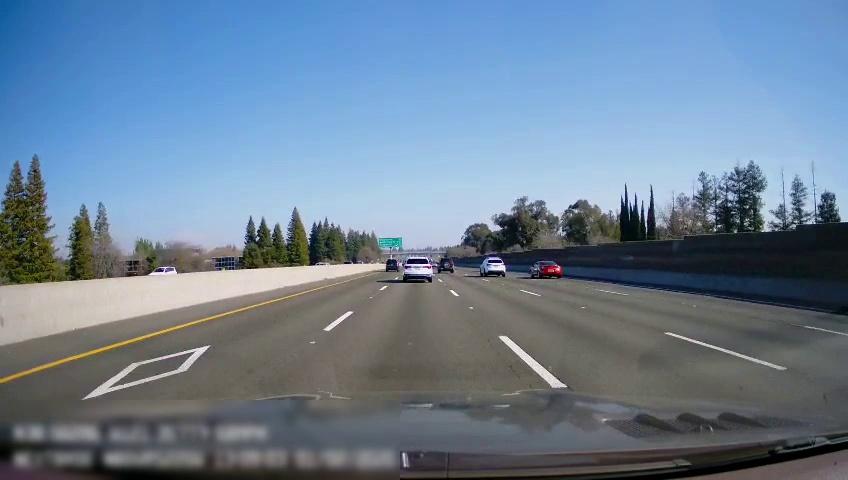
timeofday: Day
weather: Sunny
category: Drivable Space
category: Vehicles | Van
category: Vehicles | Car
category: Vehicles | SUV
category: Vehicles | SUV
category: Vehicles | Car
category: Vehicles | SUV
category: Lanes | Alternate Lane
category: Lanes | Current Lane
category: Lanes | Current Lane
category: Lanes | Alternate Lane
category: Lanes | Alternate Lane
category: Lanes | Alternate Lane
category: Traffic | Signs